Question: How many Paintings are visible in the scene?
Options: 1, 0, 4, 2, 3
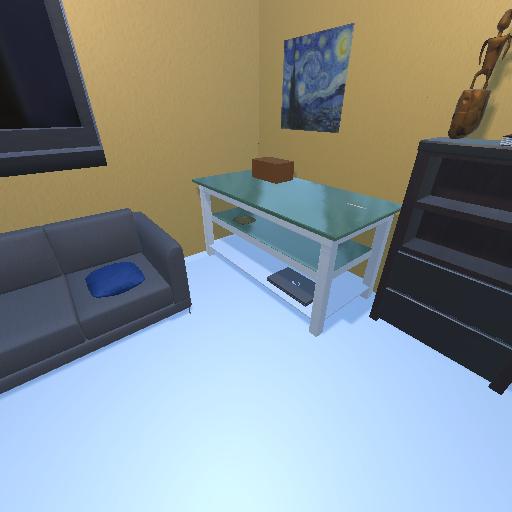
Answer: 1